Question: I have a string declared as 'var searchString = ""'
I am trying to do parse query as shown below: 'query?.whereKey("username", containedIn: searchString)'
What is the issue?
This is in Xcode 6.3 updated and also Swift 1.2.

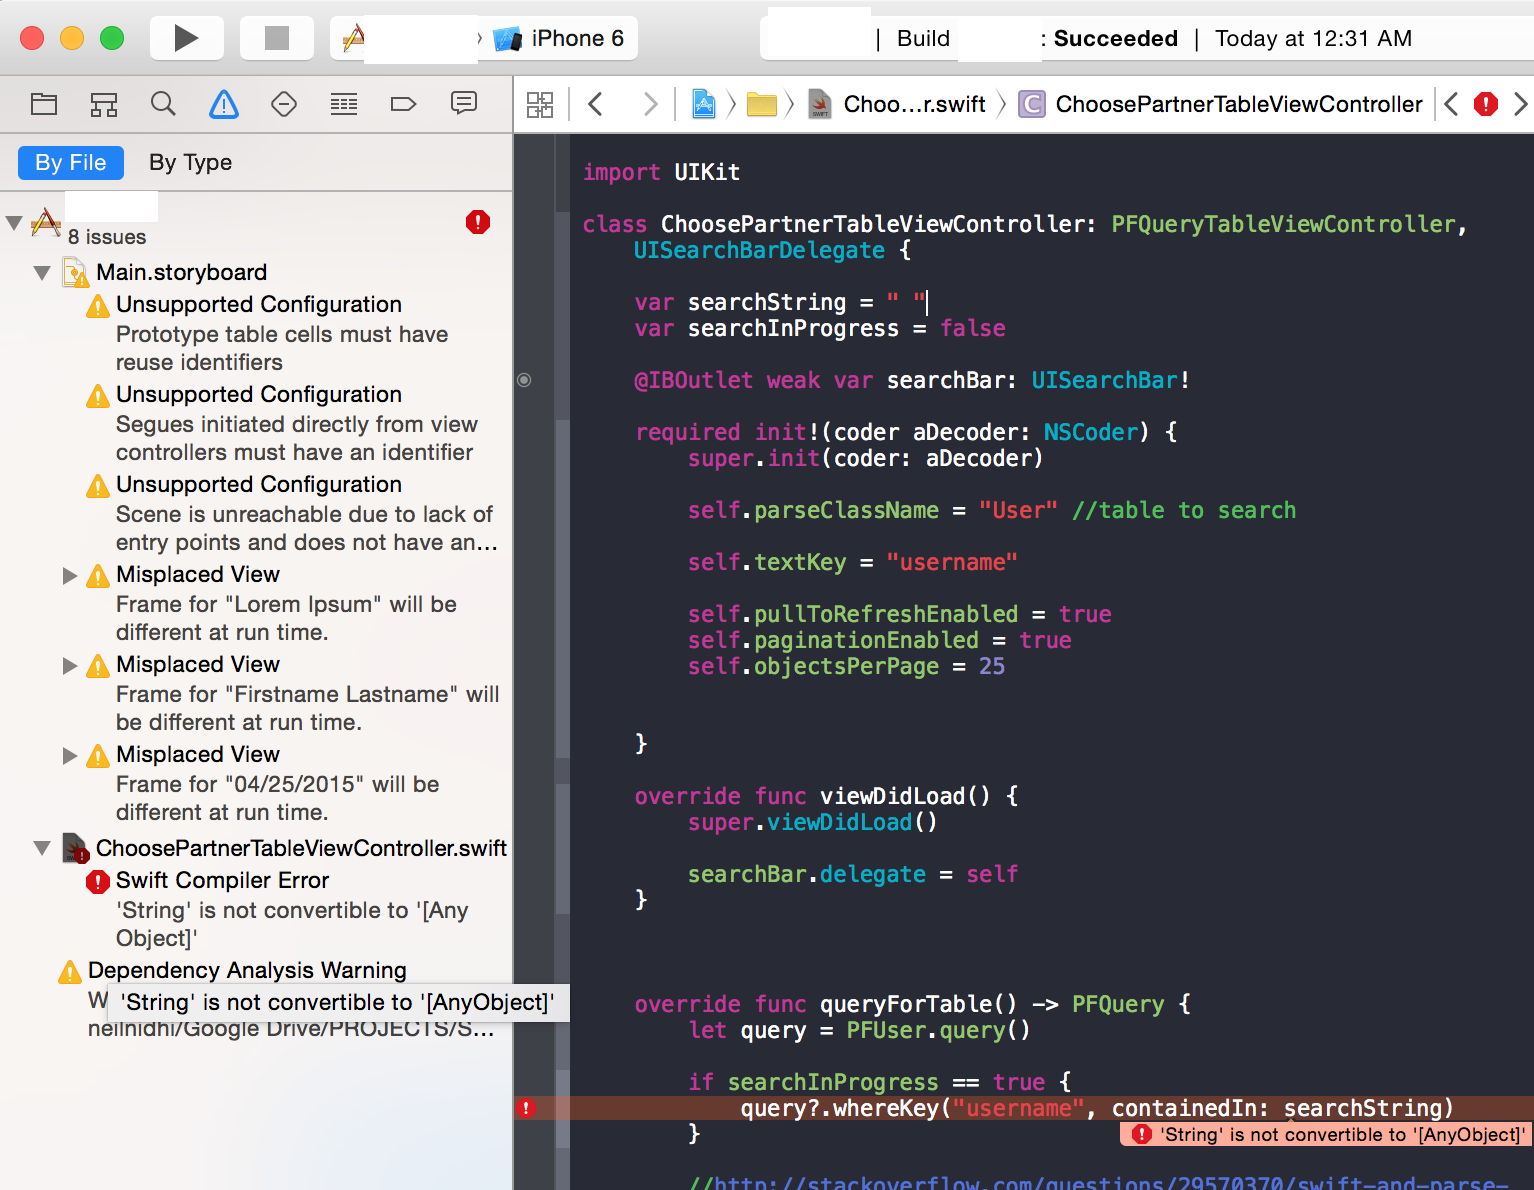
Answer: The function expects an array of AnyObjects, you supply a String. Simply wrap the string in an array...
'''
query?.whereKey("username", containedIn: [searchString])
'''